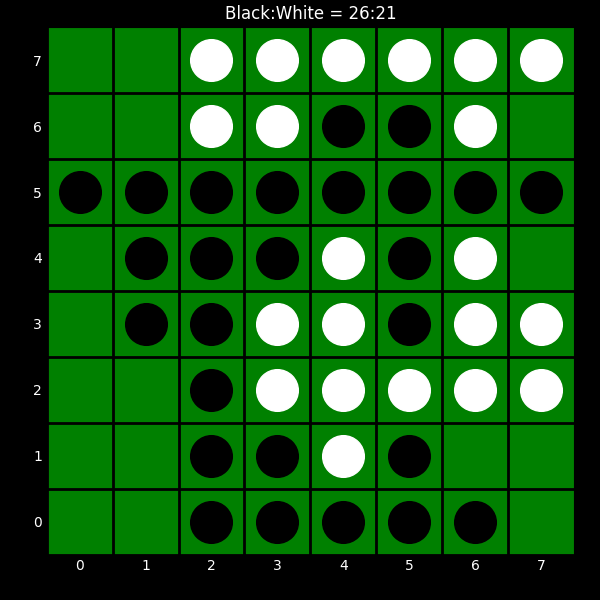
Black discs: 26
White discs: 21